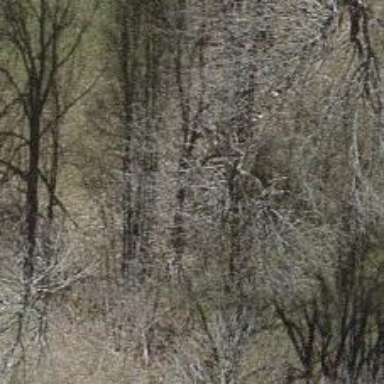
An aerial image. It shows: Row of trees in natural setting.